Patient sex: M
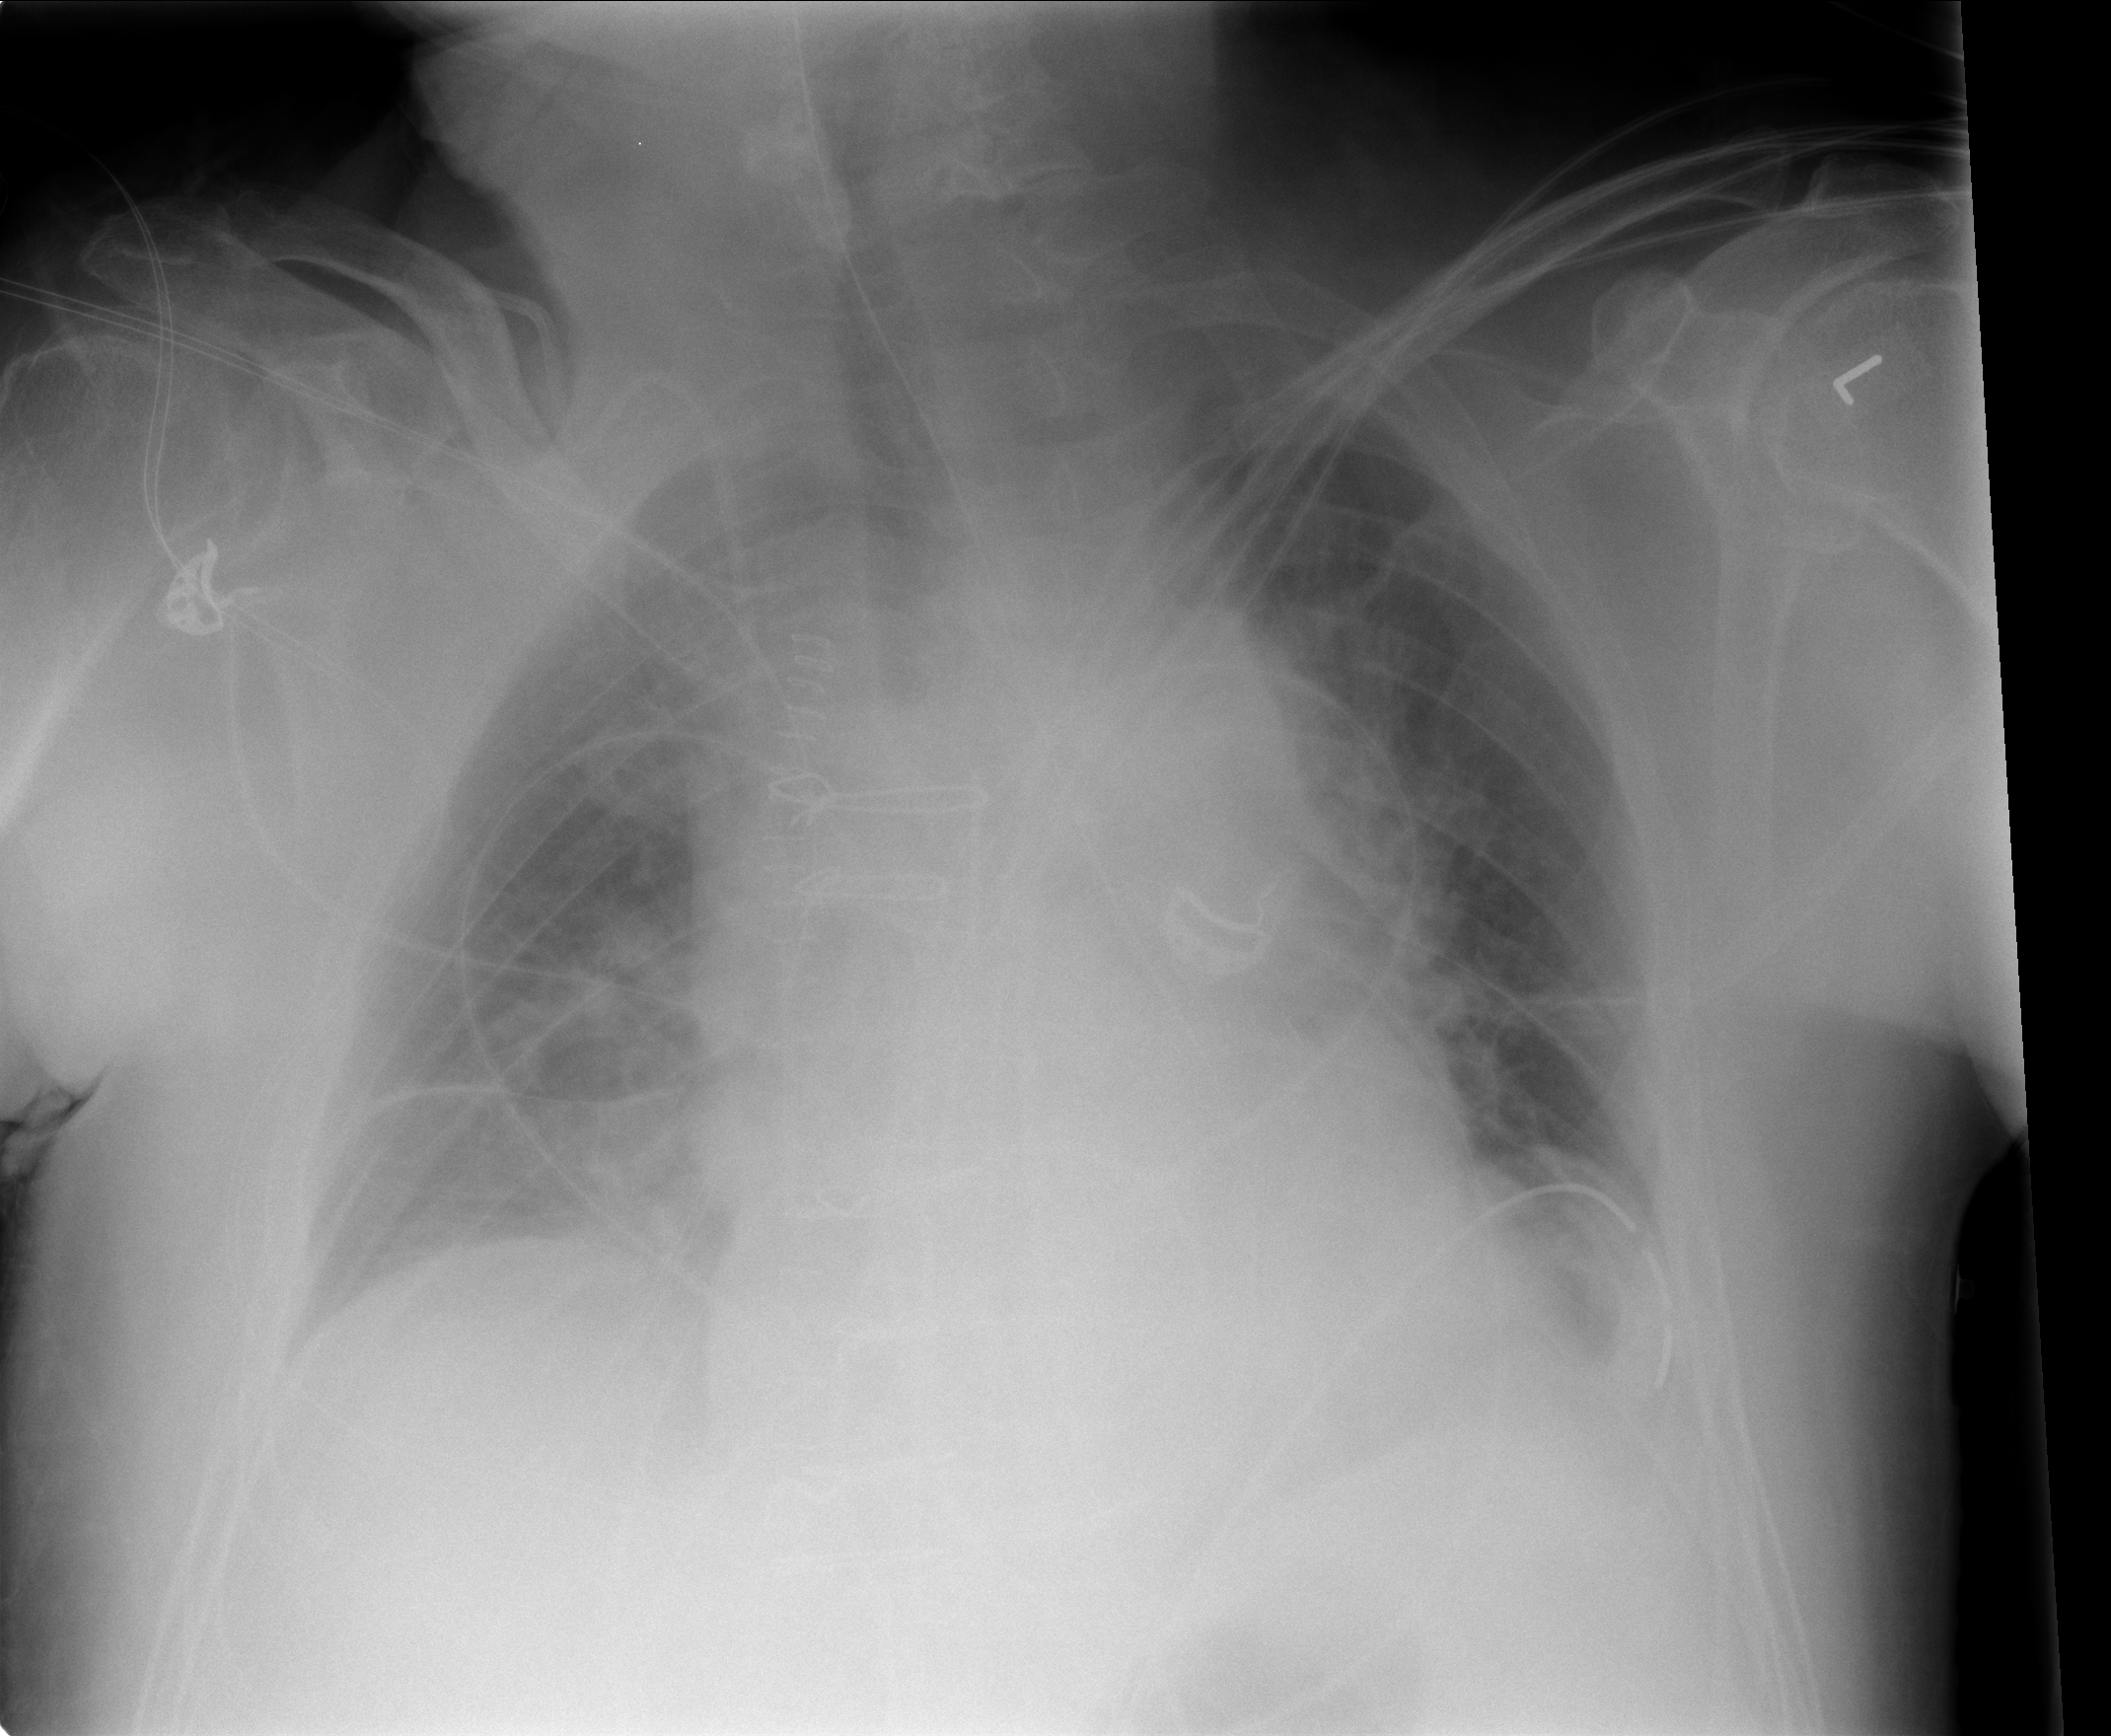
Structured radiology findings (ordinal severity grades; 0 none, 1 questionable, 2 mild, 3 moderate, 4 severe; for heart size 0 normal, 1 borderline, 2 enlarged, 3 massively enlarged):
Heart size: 1
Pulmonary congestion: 2
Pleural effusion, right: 2
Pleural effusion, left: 1
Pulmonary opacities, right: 0
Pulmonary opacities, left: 0
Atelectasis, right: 2
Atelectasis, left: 2